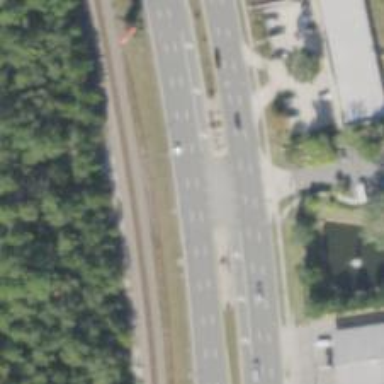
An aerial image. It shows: Asphalt road classified as trunk highway.